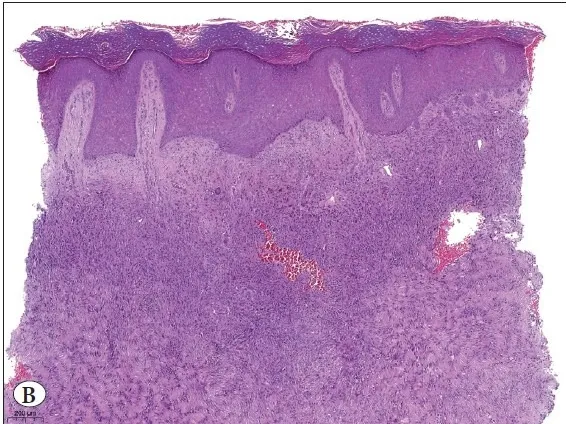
B) Upper part of the tumor. This part is cellular, composed of spindle and ovoid cells. Overlying epidermis shows hyperkeratotic and hyperplastic changes. (H&E; x40).
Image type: pathology (h&e)